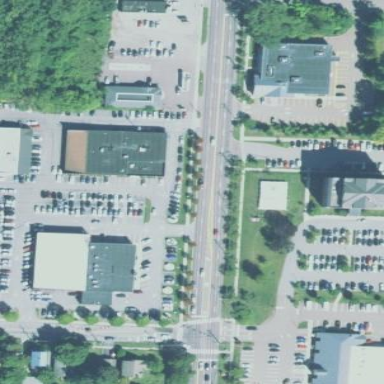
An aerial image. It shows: Retail area.